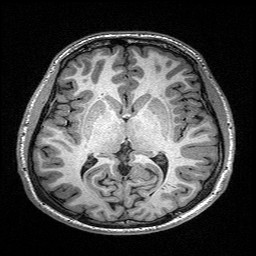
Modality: T1w
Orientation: coronal
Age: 25
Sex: male
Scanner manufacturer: siemens
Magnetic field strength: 3 T
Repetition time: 2.4 s
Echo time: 0.03 s